Field crop: maize
Growth stage: 2
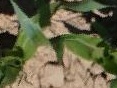
Species: maize